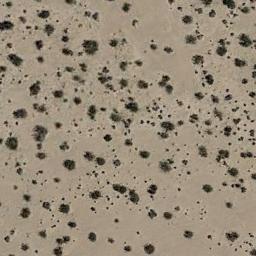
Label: chaparral